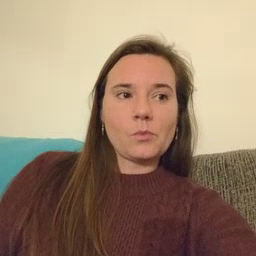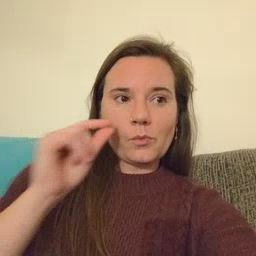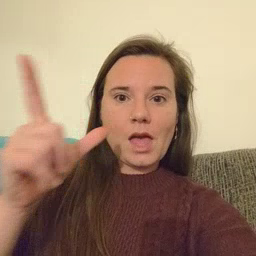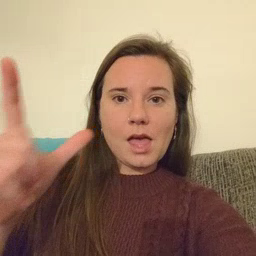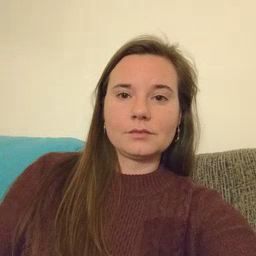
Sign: wake